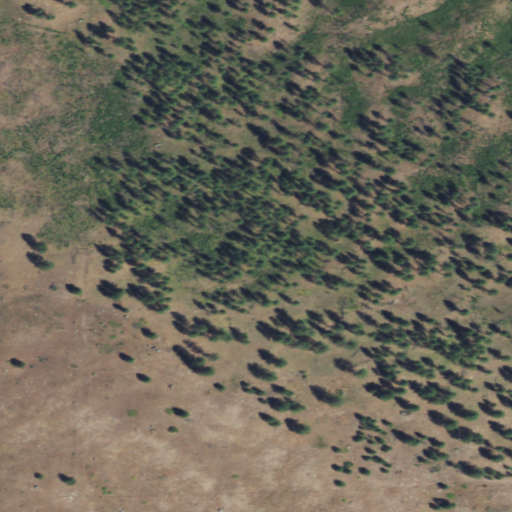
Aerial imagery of mountain in Washington named Hamilton Mountain containing shrub and grassland